Question: How can I efficiently filter an array of strings matching a sequence of characters, such that characters may be matched anywhere in the string but in the order they are used?
It's a feature commonly seen in editors and IDEs to quickly filter filenames.
See an illustration of the filter in action in the attached image link.

This is not a duplicate of <URL>, because one of the requirements here is for user input "Caz" to match "Cangzhou" which is explained in the answer to this question, but not in the answers to other questions.
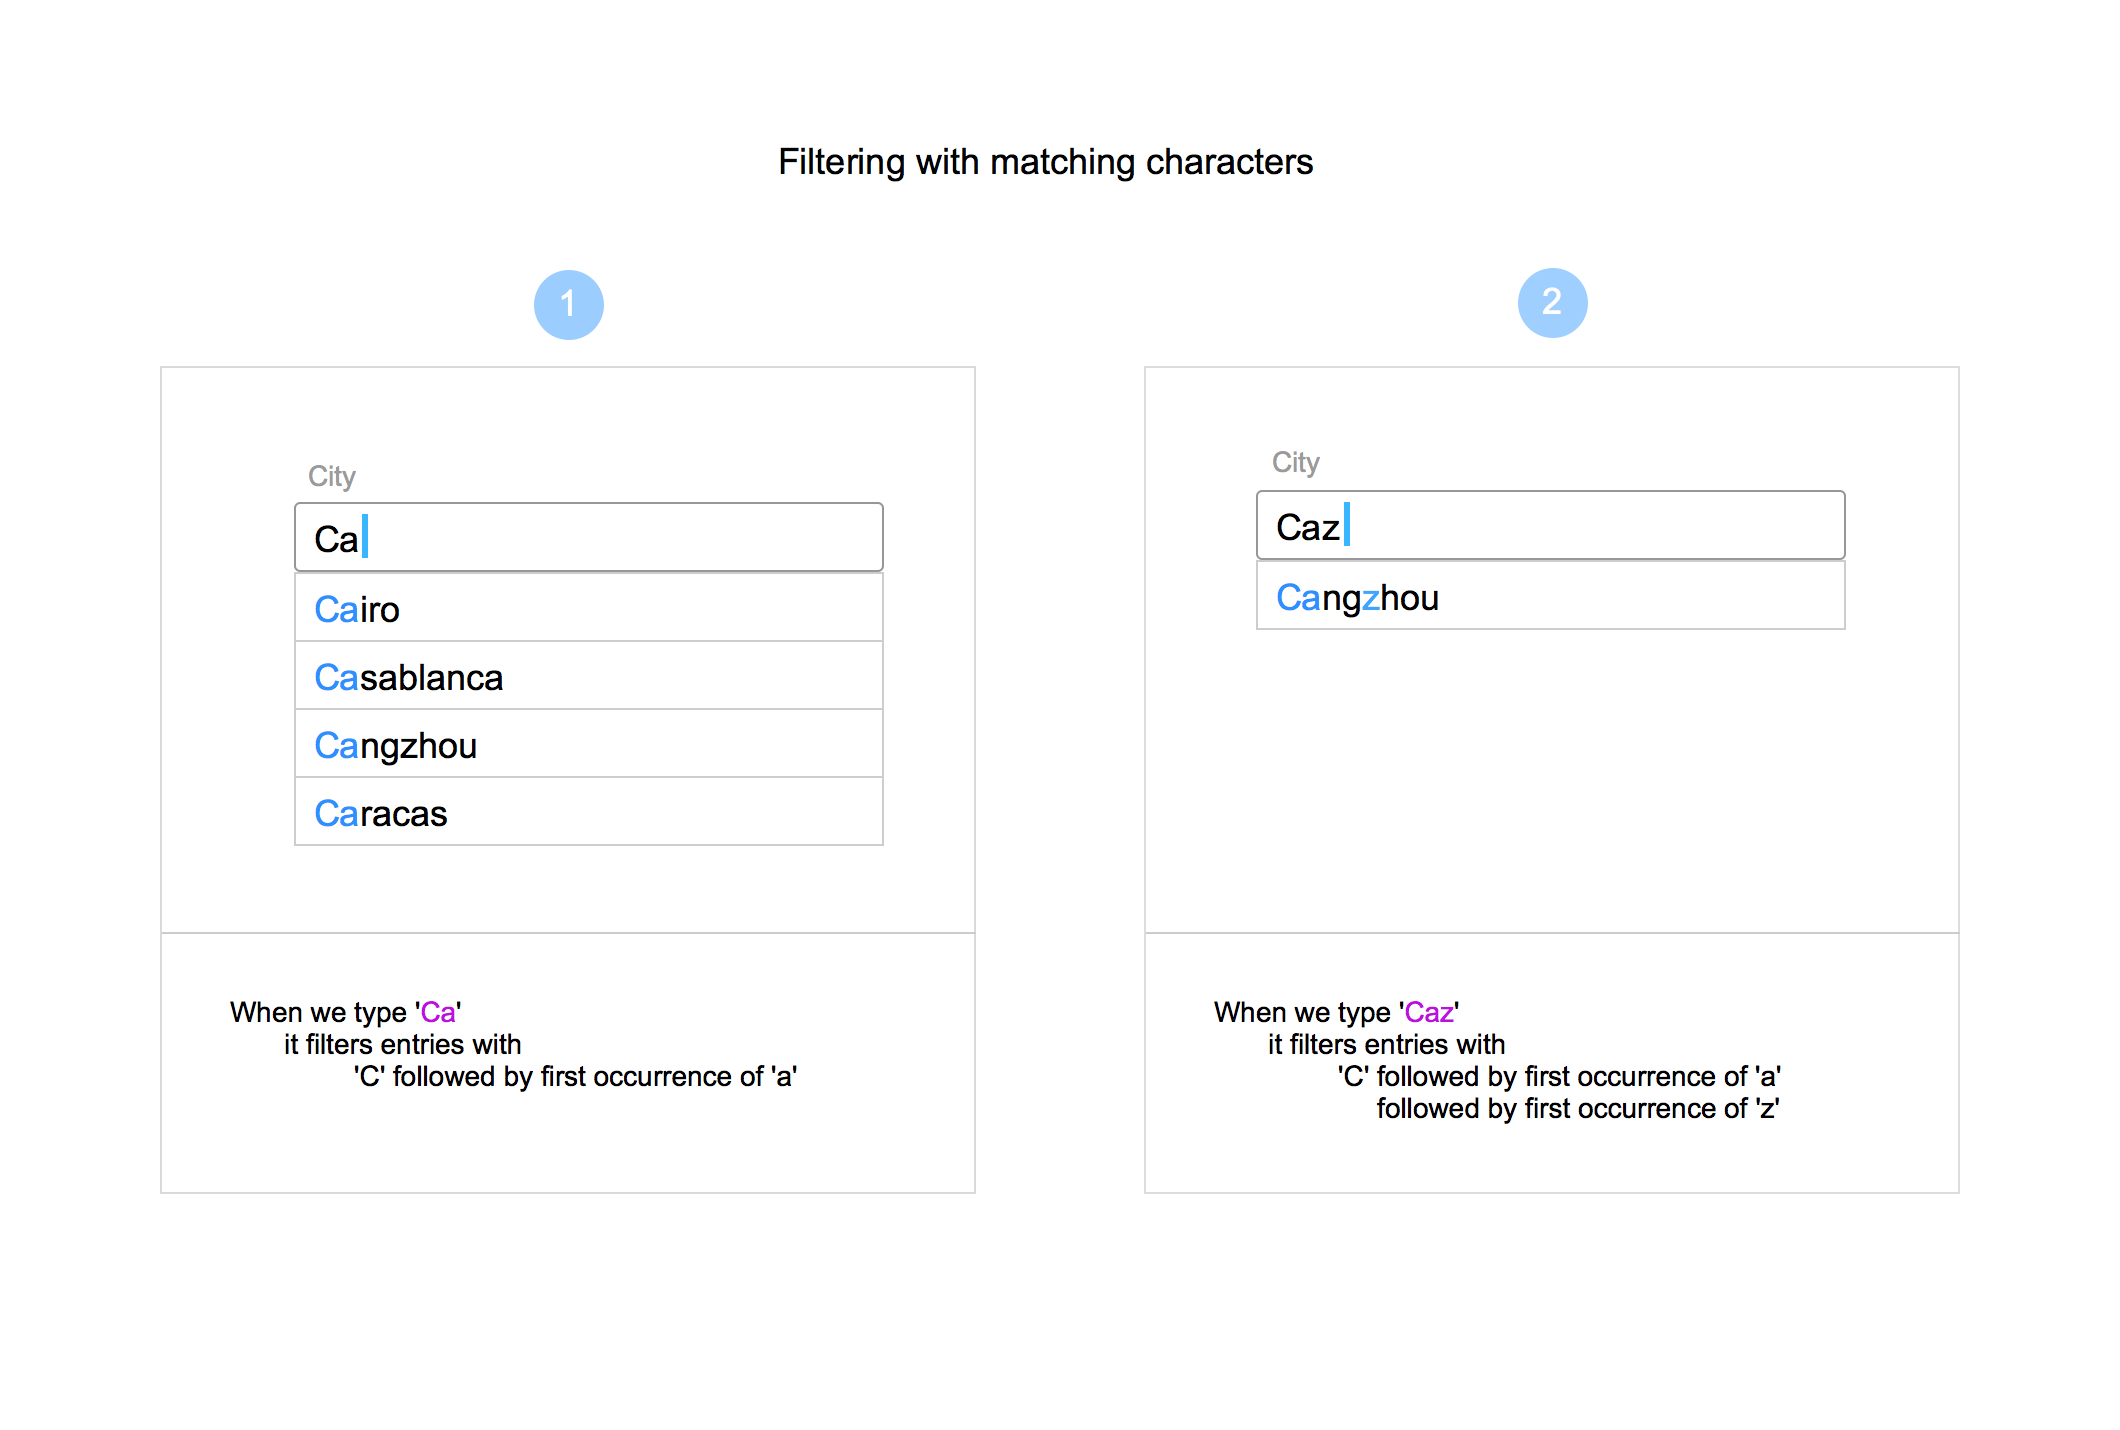
Answer: I think this should be pretty close. The answer tries to build a regular expression to make it so that characters are matched in the order they appear in the search term.
'''
const values = ['Brussels', 'Cairo', 'Casablanca', 'Cangzhou', 'Caracas',
'Los Angeles', 'Osaka'];
const match = (s) => {
const p = Array.from(s).reduce((a, v, i) => '${a}[^${s.substr(i)}]*?${v}', '');
const re = RegExp(p);
return values.filter(v => v.match(re));
};
console.log(match('Ca')); // Cairo, Casablanca, Cangzhou, Caracas
console.log(match('Caz')); // Cangzhou
console.log(match('as')); // Casablanca, Caracas
console.log(match('aa')); // Casablanca, Caracas, Osaka
'''